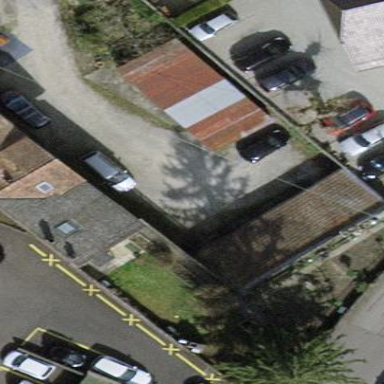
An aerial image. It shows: Garden enclosed by fence.